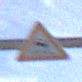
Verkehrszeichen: SchleuderOderRutschgefahr
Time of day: MorningAfternoon
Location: Outdoor (RoadRail)
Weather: PartlyCloudy
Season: NotSpecified
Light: Natural